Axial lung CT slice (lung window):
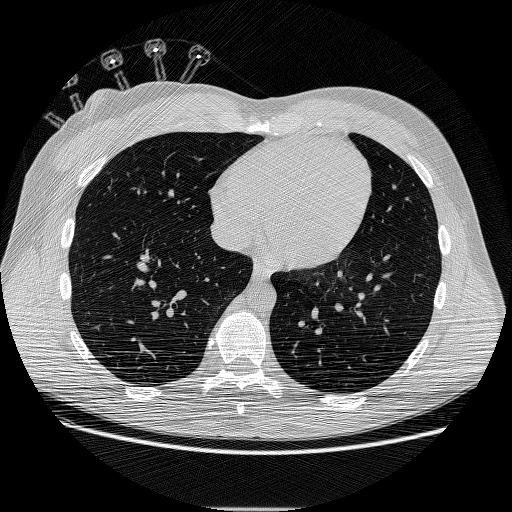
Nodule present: no